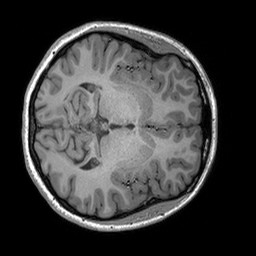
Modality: T1w
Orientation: axial
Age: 20
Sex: female
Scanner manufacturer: siemens
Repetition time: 2.25 s
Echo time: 0.00302 s